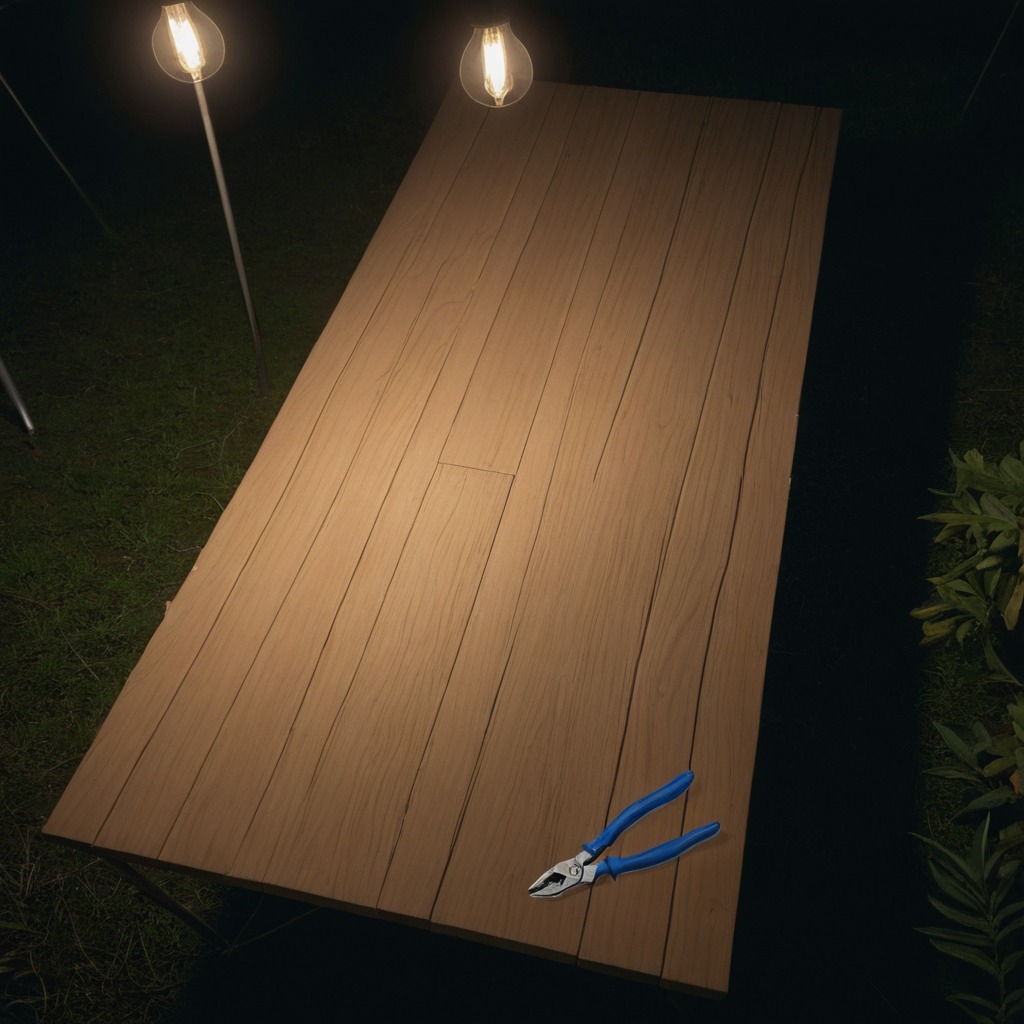
A plier is lying on a wooden table in a jungle field workshop tent at night.